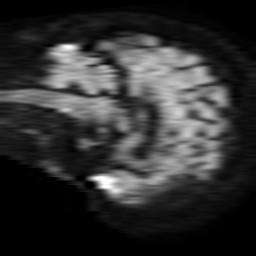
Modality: TRACE
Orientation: sagittal
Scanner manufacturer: philips
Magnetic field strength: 1.5 T
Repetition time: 3.395 s
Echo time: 0.06922 s